Field crop: maize
Growth stage: 2
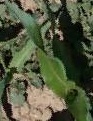
Species: maize